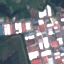
Land use / land cover class: Industrial